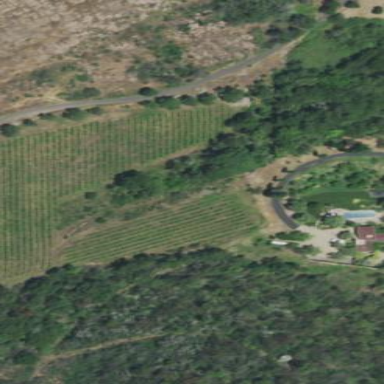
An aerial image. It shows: Vineyard growing wine grapes.